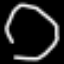
Label: octagon